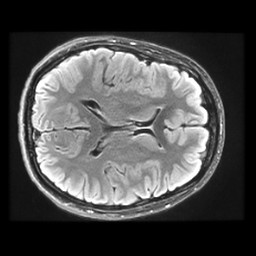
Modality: FLAIR
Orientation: axial
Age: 22
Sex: female
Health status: healthy
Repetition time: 12 s
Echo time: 0.09782 s